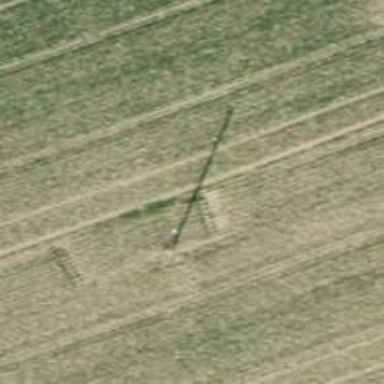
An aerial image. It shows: Minor power line.